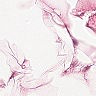
Metastatic tissue present: no